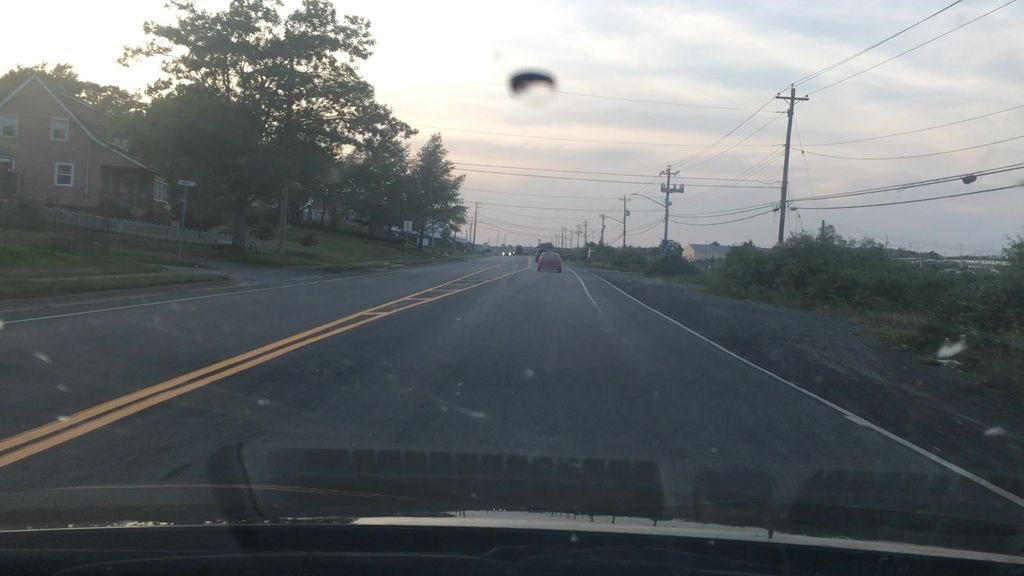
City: halifax